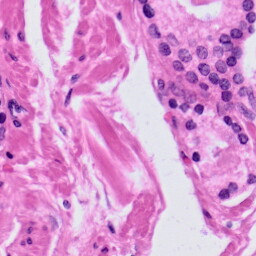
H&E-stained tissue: Prostate